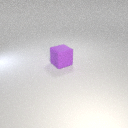
large purple rubber cube